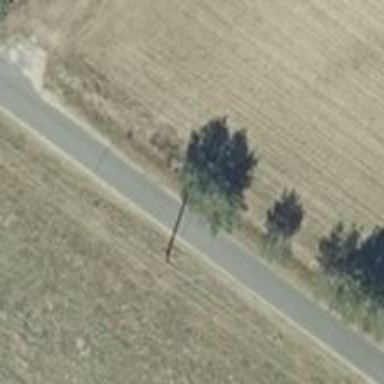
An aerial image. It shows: Power pole.